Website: bh-photo
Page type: address-validator
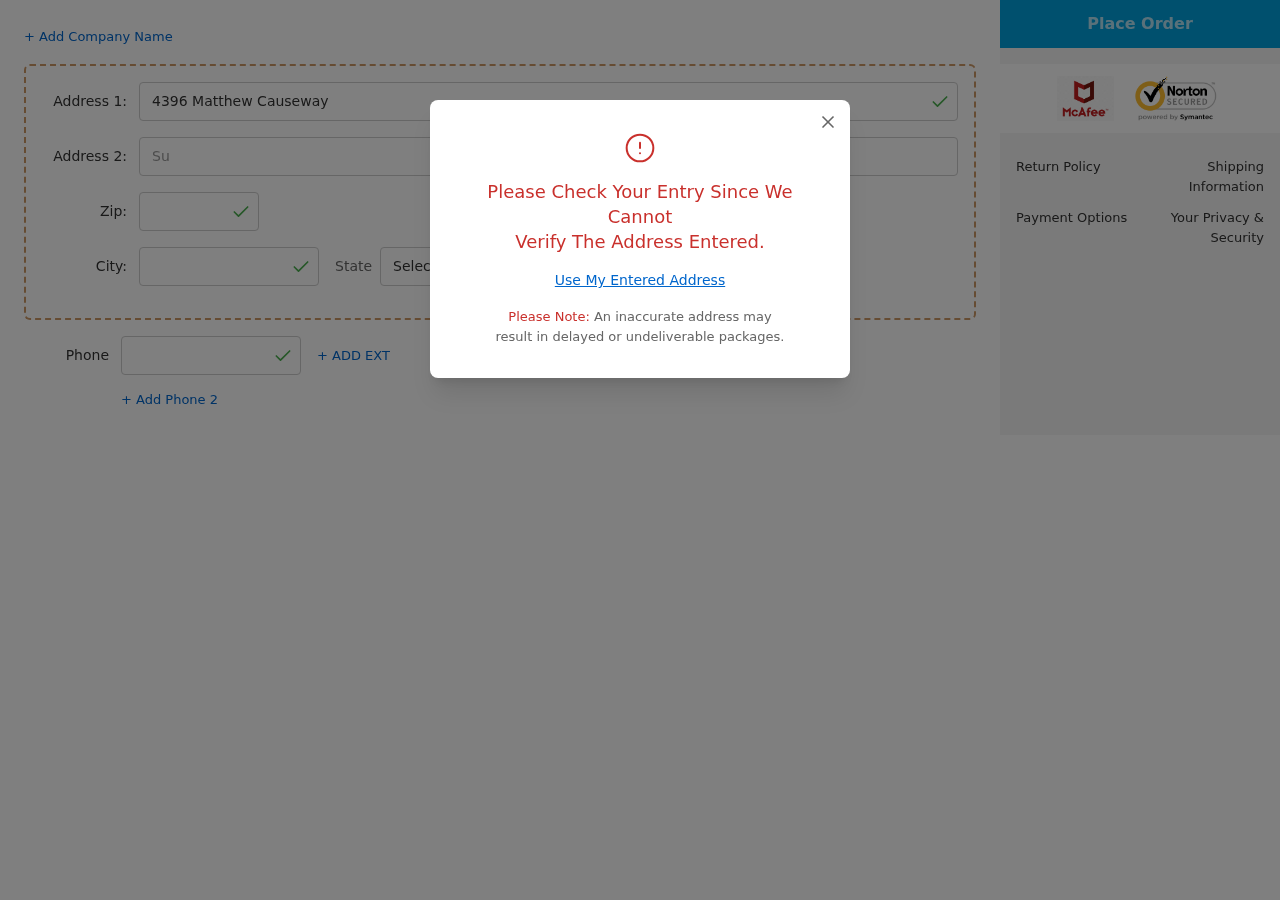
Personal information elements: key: PII_CITY
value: West Georgemouth
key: PII_PHONE
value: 2509486391
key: PII_POSTCODE
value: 95428
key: PII_STATE_ABBR
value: DE
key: PII_STREET
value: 4396 Matthew Causeway
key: PII_STREET2
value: Suite 894